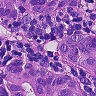
Metastatic tissue present: yes